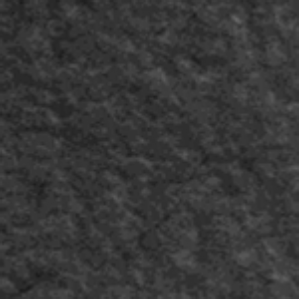
Label: frost